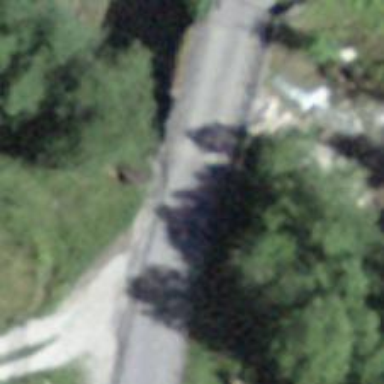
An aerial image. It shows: Unclassified road on bridge.